Aerial crown-view tile of a tropical tree (Barro Colorado Island, Panama), acquired 20240813:
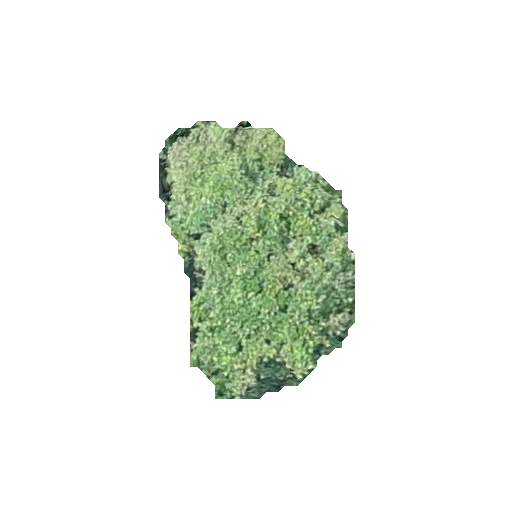
Species: Pourouma bicolor
GBIF accepted scientific name: Pourouma bicolor
Crown area: 60.441 m²